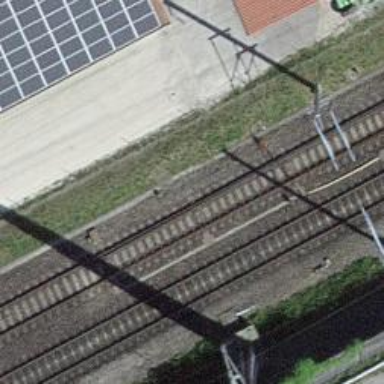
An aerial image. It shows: Railway switch.